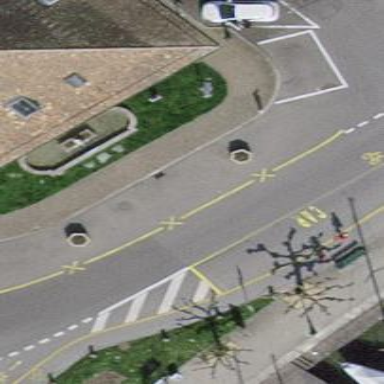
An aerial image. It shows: Parking lane for vehicles.